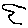
Label: bird